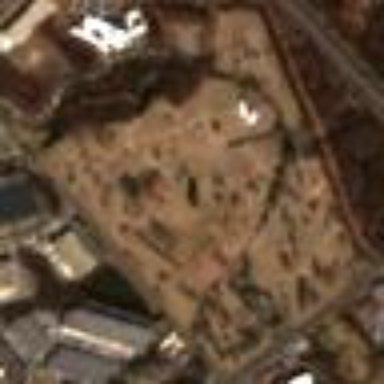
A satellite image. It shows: Cemetery.